Question: I have the following controllers in a storyboard:

The navigation controller is segued to by a button in the main view controller on the left. It appears in a popover. When the user clicks the "Sign Out" button at the top of the table view controller on the right, I need to segue back to the main view controller, call a method that performs the signing out, and then display an authentication view controller (the app cannot be used if the user isn't signed in). Every way I've tried to do this has failed.
1. I can almost do it with an unwind segue, but if in my unwind method in the main view I launch the authentication view controller I get an "Attempt to dismiss from view controller while a presentation or dismiss is in progress" warning. Setting a timer to wait some arbitrary time for the dismissal to complete seems like a hack. (I wish there was a "your segue has just completed" callback.)
2. I can't do it by setting the main view controller as the delegate of the settings controller in the prepareForSegue method and calling a delegate method on it when the button is clicked, which would be the norm, because the destinationViewController in the segue isn't my settings controller, it's the navigation controller that houses it.
There's some obvious way to do this, right? Maybe by attaching the button to a method in the settings view controller that dismisses itself and then fires off an NSNotification in the completion block? That still seems hacky.
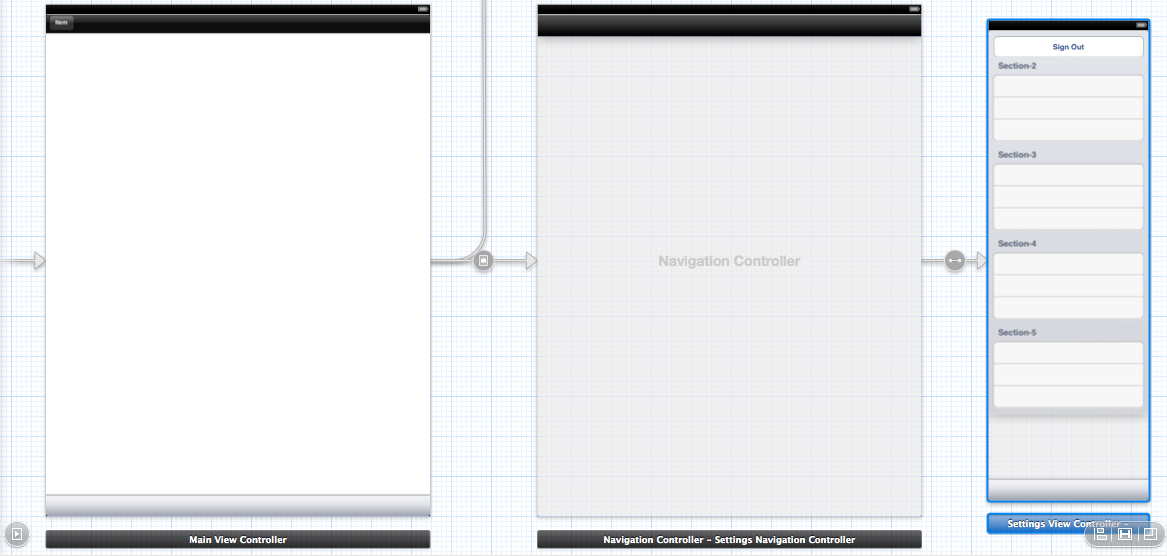
Answer: You can make the main view controller the delegate of the settings controller in the prepareForSegue method, by using:
'''
SettingsViewcontroller *settings = [(UINavigationController *)segue.destinationViewController topViewController];
settings.delegate = self;
'''
I think you could then call the delegate method in the settings controller's viewDidDisappear method.